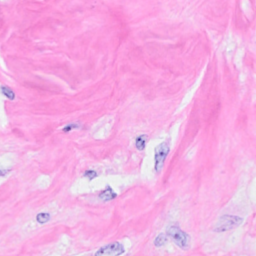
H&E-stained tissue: Breast